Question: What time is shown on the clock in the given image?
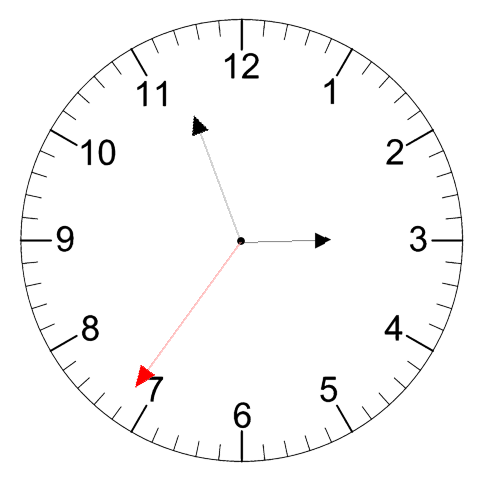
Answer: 02:56:36